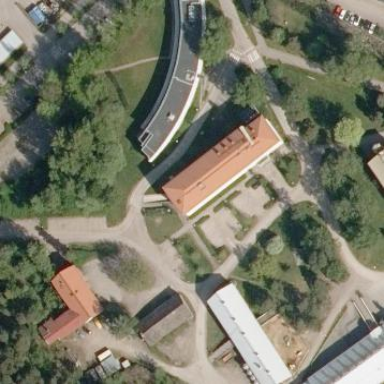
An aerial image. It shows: Building.